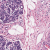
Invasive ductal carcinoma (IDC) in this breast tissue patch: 0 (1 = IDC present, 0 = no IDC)